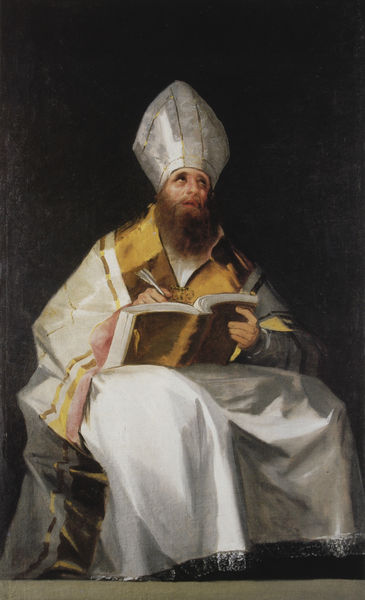
Titel: Saint Ambrose
Künstler: Francisco José Goya Lucientes
Standort: Cleveland (Ohio)
Institution: The Cleveland Museum of Art
Schlagwörter: blau, dunkel, feder, gemälde, gott, hand, himmel, körper, mann, schatten, umhang, weiß, sitzen, braun, finger, grau, hell, hintergrund, hut, kleid, licht, mund, nase, schwarz, stuhl, blick, alt, bart, kappe, mütze, arm, augen, bibel, falten, gesicht, halten, kleidung, mensch, spitze, vollbart, ärmel, hände, portrait, porträt, schauen, öl, kirche, dunkelheit, geistlicher, gewand, gold, kutte, reich, sitzend, stoff, lippen, rosa, seide, traurig, kopfbedeckung, spanien, schrift, russland, linien, moment, rand, bischof, papst, bordüre, glanz, lesen, lciht, robe, allein, nachdenklich, knie, stola, oben, buch, denken, glaube, religion, paul, seite, kardinal, beten, gebet, stift, tinte, ein, andächtig, talar, seiten, schreiben, leder, vision, klerus, religiös, mönch, heiliger, mitra, tiara, russe, geistlich, golden, geöffnet, schreibt, heilig, glauben, christentum, verzückung, schreibfeder, eingebung, nach oben, betten, schreibend, religiosität, hockend, christ, bauschen, apostel, tagebuch, murillo, nikolaus, kleriker, orthodox, kirchenvater, bischofsmütze, bischoff, zurbaran, aufwärts, portrit, theologie, gitt, crist, bibe, chreiben, unwohl, obergewand, fedder, geöffner, überlegt, priest, kardinaö, aufwaärts